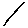
Label: line